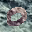
Label: 0